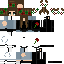
A female human skin with dark skin, wearing brown long hair dressed in a red hoodie and red pants, featuring a closed mouth.